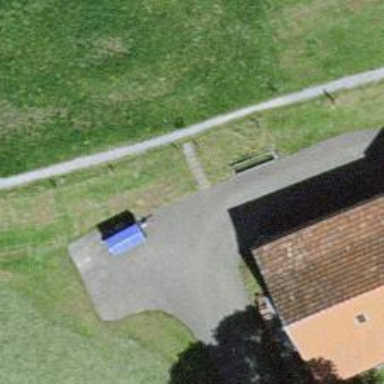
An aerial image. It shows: Road with steps.